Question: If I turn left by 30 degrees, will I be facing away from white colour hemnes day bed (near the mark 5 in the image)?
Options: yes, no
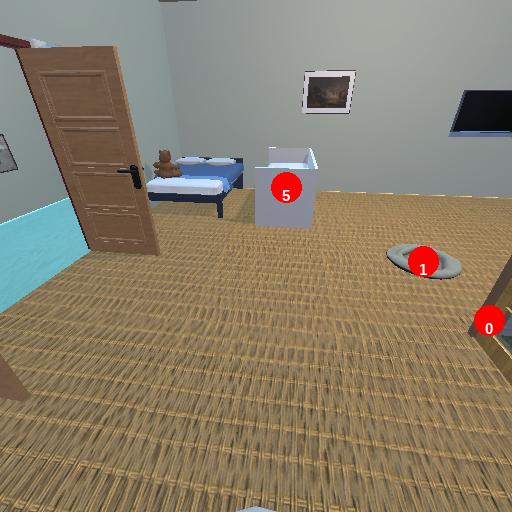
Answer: yes